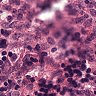
Metastatic tissue present: no